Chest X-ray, AP view. Patient: 65 years old, sex M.
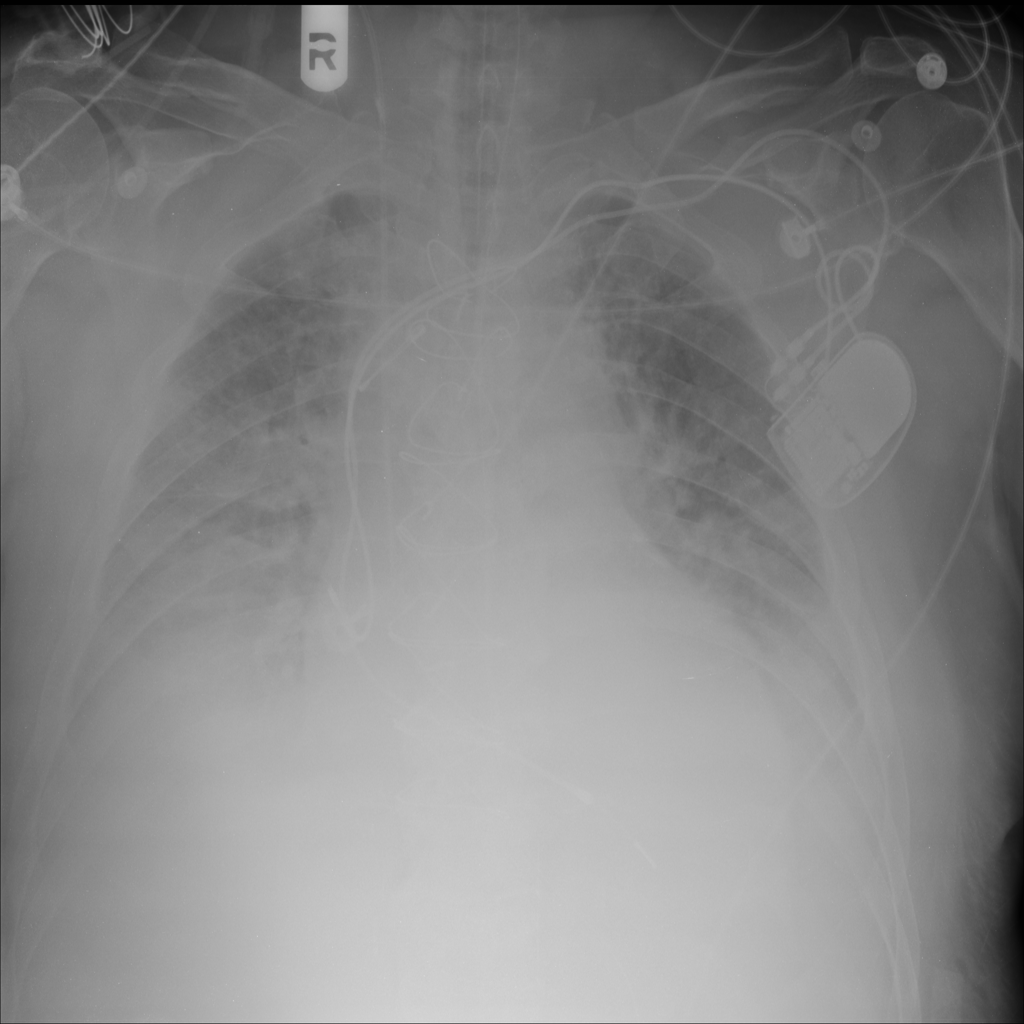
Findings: Infiltration